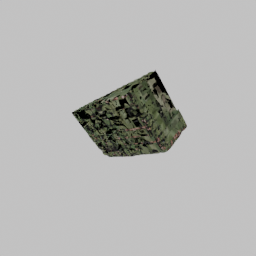
Label: architecture